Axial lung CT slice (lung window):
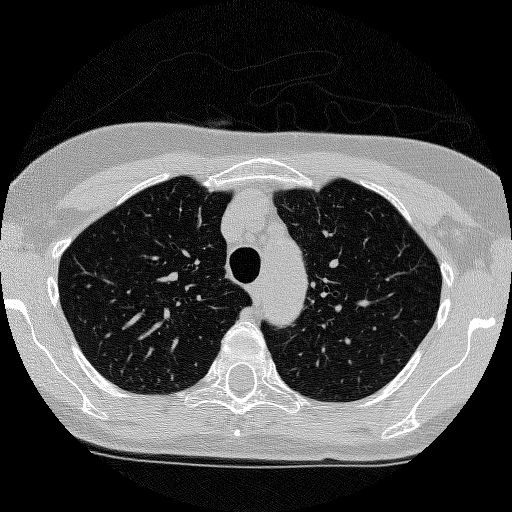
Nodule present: no